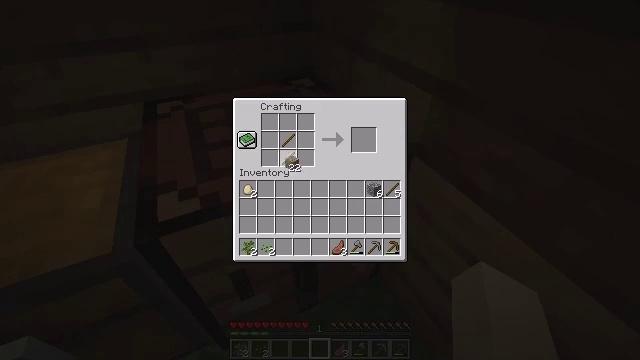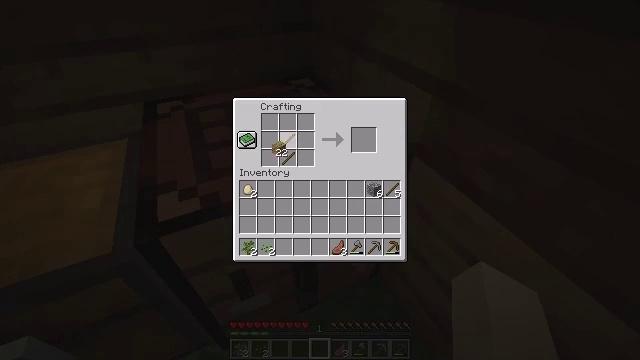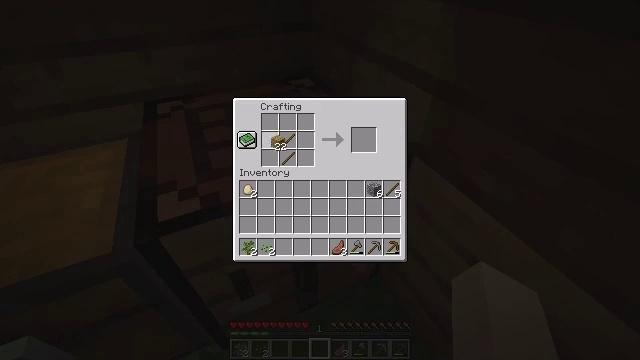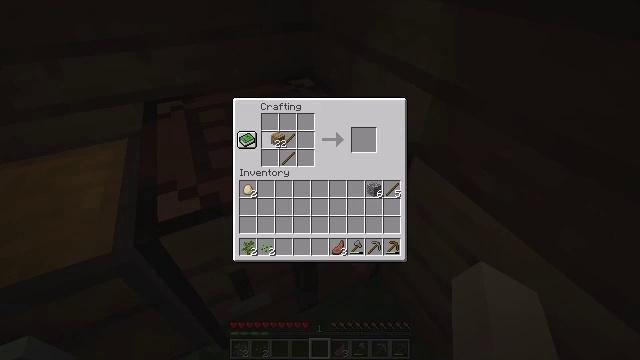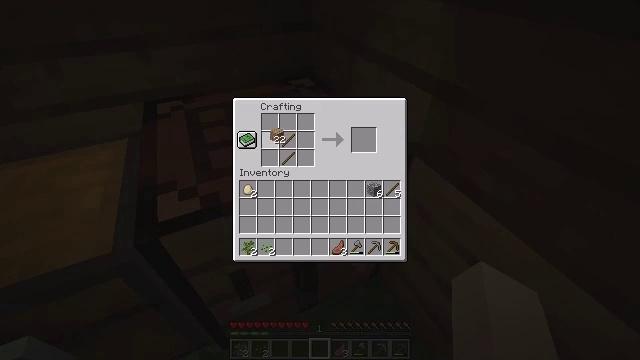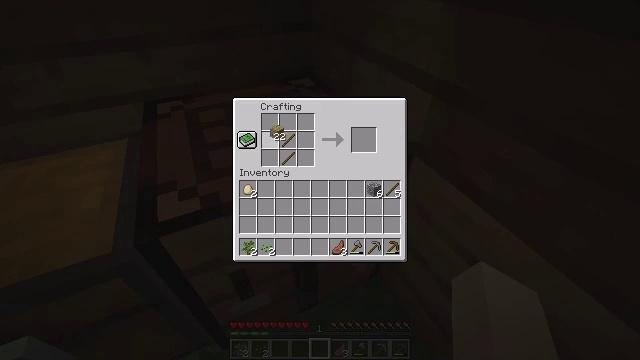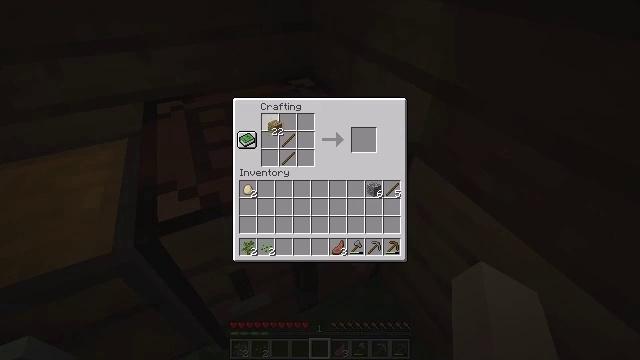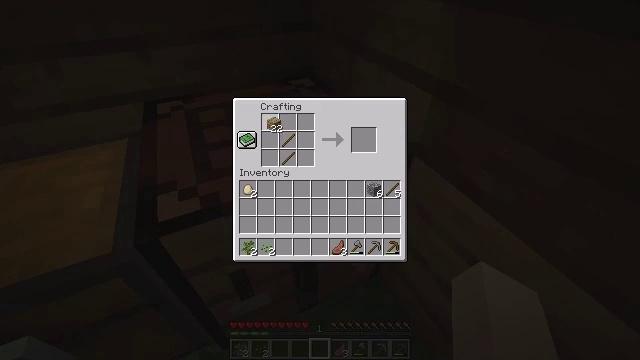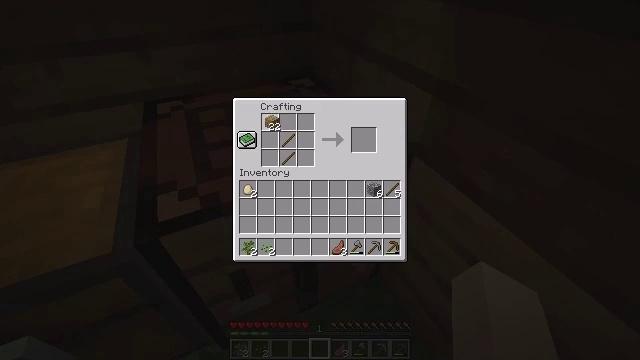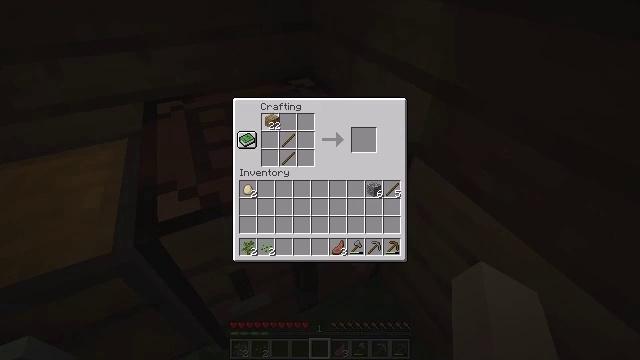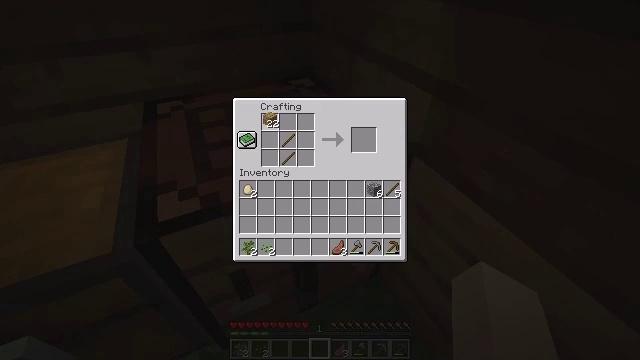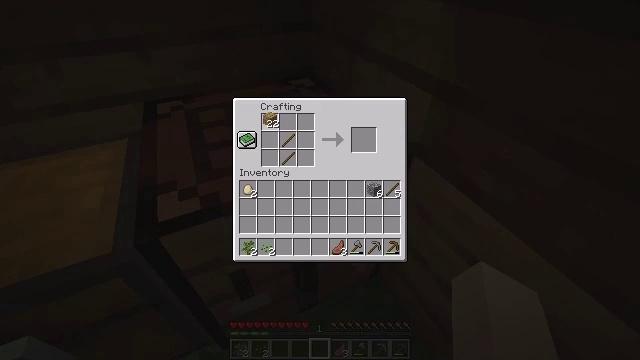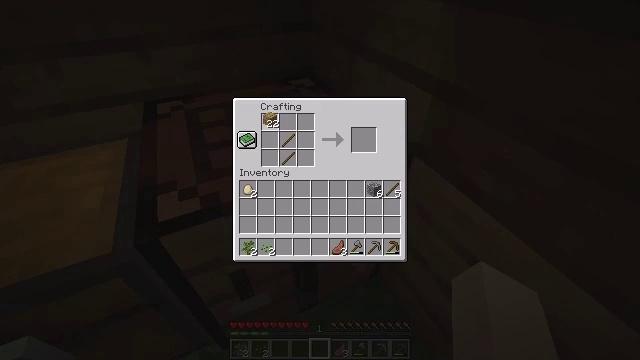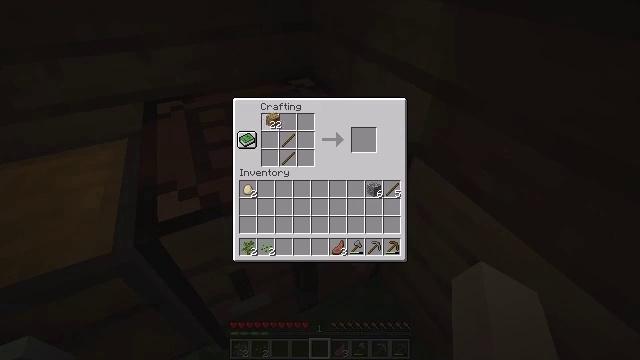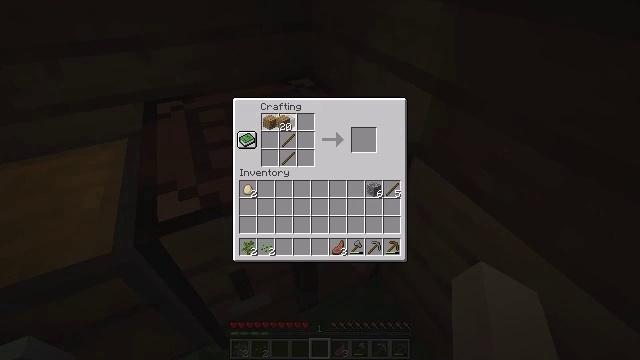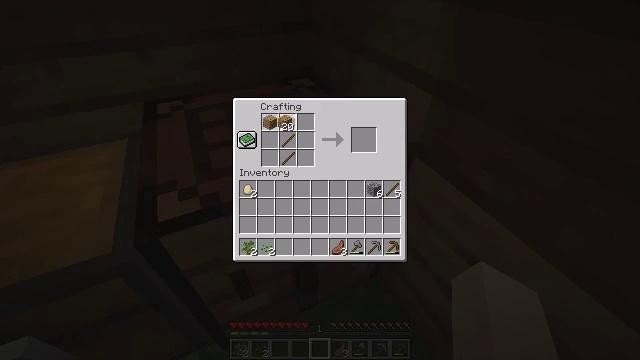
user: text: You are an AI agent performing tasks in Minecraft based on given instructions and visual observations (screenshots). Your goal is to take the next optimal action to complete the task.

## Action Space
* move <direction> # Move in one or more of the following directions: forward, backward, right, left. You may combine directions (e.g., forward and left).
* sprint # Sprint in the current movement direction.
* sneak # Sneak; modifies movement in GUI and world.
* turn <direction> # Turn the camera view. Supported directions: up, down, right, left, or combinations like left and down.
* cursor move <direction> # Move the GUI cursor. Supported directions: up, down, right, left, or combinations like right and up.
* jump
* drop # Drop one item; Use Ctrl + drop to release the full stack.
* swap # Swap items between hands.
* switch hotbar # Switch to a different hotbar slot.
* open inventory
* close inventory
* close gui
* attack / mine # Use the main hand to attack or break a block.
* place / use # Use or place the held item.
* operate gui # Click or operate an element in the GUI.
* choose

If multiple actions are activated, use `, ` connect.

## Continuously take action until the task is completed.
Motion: motion action
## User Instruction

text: Combine sticks and planks to make a wooden hoe.
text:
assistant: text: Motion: cursor move left and up
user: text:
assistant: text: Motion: no_op
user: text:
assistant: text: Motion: no_op
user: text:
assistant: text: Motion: no_op
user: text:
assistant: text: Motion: no_op
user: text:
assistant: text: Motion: no_op
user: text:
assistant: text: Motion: no_op
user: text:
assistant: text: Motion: no_op
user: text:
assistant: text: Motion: no_op
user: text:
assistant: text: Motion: no_op
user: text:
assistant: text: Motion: choose
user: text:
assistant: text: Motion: choose
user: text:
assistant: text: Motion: choose
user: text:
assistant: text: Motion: cursor move right, choose
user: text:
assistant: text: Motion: choose
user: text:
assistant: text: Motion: choose
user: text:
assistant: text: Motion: choose
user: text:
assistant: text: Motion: choose
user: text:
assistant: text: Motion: no_op
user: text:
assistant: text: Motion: cursor move right and down
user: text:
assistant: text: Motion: cursor move right and down
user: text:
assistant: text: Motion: cursor move right and down
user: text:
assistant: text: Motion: no_op
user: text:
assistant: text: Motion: no_op
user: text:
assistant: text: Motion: no_op
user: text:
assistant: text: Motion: no_op
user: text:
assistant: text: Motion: cursor move right
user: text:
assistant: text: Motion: no_op
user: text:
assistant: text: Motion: no_op
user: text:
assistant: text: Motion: no_op